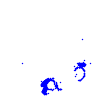
Particle: proton